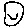
Label: smiley face